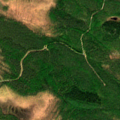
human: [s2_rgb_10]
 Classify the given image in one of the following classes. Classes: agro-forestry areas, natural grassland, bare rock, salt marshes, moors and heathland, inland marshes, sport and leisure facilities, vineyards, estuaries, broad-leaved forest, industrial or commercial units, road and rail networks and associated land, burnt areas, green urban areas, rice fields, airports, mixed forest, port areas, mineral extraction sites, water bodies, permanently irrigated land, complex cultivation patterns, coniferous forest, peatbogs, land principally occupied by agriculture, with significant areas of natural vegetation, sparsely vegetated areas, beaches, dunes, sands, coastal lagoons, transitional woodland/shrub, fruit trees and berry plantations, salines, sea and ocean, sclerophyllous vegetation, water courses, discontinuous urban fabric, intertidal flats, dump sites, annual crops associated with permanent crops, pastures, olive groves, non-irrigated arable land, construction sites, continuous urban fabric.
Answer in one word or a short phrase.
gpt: coniferous forest, mixed forest, peatbogs